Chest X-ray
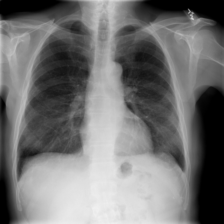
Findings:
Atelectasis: negative
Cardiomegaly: negative
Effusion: positive
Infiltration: negative
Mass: negative
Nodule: negative
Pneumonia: negative
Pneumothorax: negative
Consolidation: negative
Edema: negative
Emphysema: negative
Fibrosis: negative
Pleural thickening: negative
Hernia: negative